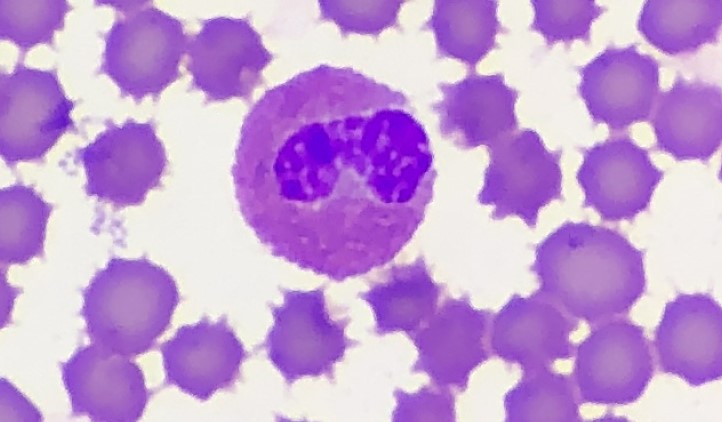
White blood cell type: Eosinophil